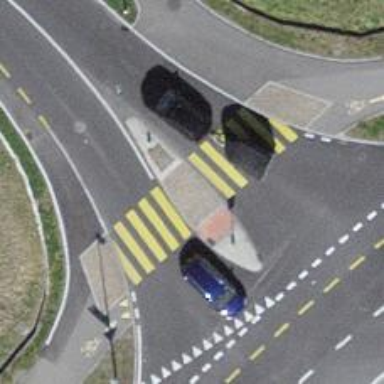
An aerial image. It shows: Footway with zebra crossing.